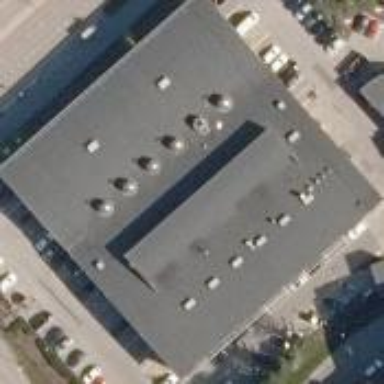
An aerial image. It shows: Commercial building.